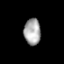
Tissue: prostate
Cell type: T cells
Senescence score: 0.7827
Nuclear area (px): 437
Mean DAPI intensity: 165.032